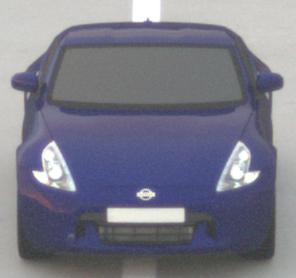
Make: Nissan
Model: 370Z Coupé
Detailed model: 370Z (Z34) Coupé
Model produced from: 2009/12
Model produced until: 2013/03
Doors: 3
Color: blue
Road condition: dry road
Daytime: sunrise or sunset
Contrast: medium contrast